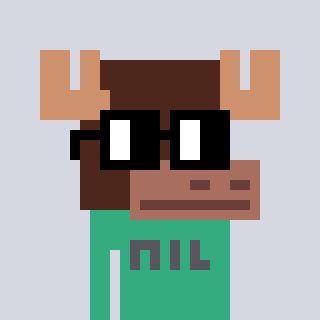
a pixel art character with square black glasses, a moose-shaped head and a teal-colored body on a cool background